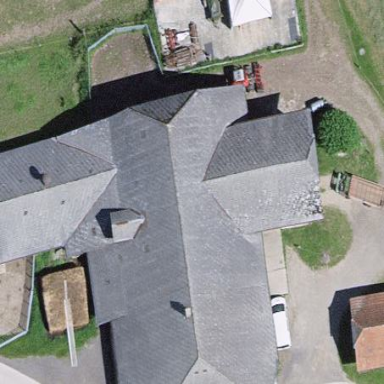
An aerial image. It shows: Farm building.